Question: I am new to Objective-C, can anyone tell me how to get this kind

of back button on the navigation bar, on click of that it should navigate to previous page.
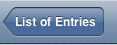
Answer: It is default back button style of Navigation-based application.
You can use it by selecting Navigation-based application when creating new application.
After created the application, you must set title of the view.
That view title will be the title of back button.
If you have no title of previous view, the back button will not appear automatically.
You can push view like this:
'''
if (settingViewController == nil) {
settingViewController = [[SettingViewController alloc] initWithNibName:@"SettingViewController" bundle:nil];
}
[self.navigationController pushViewController:settingViewController animated:YES];
'''
In this case, navigationController is already created by Xcode and you must prepare settingViewController(.h, .m, .xib).